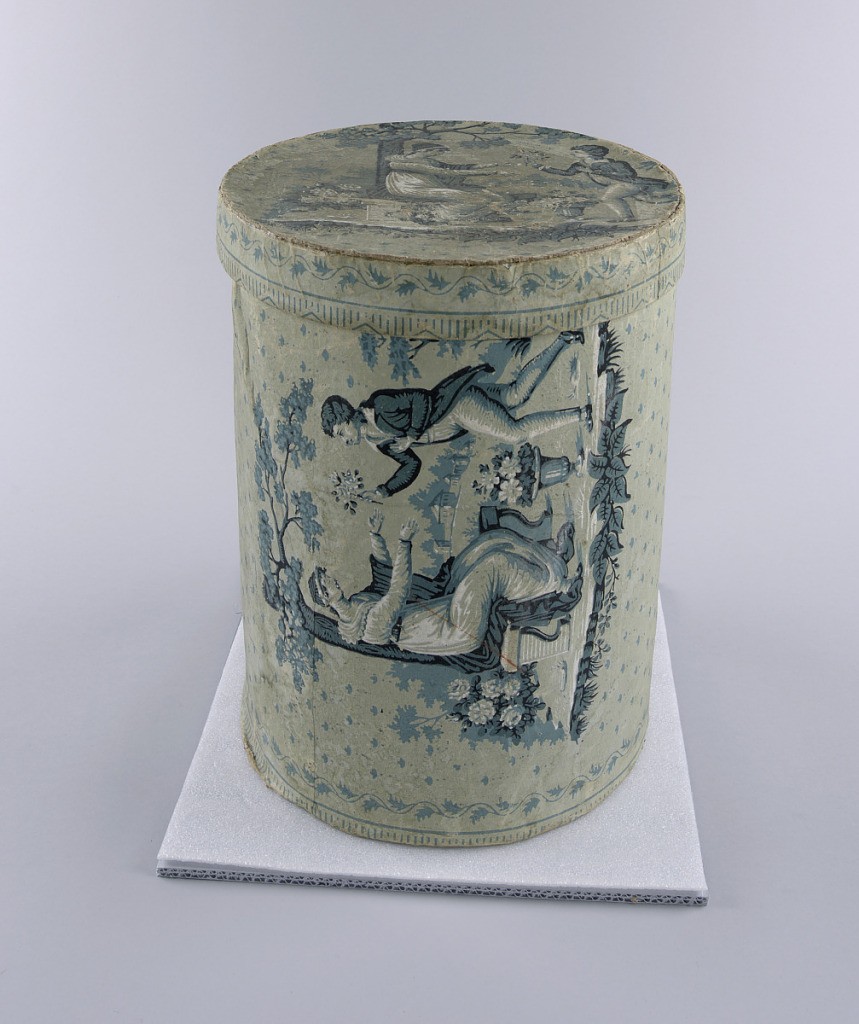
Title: Bandbox
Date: ca. 1830
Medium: Block-printed on handmade paper, pasteboard support
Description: Two major motifs, the larger of which appears on the cover as well as on the box. A lady in flowing white robes of about 1815, seated on a bench beneath a tree, reaches towards a young man who advances proferring a bouquet. The smaller motif, above and below, is a basket of flowers. The paper is pasted on sideways on the box. The ground has small sprigs and dots. The paper is bordered by a vertical twining leaf and chevron design. It appears to be composed of small sheets.